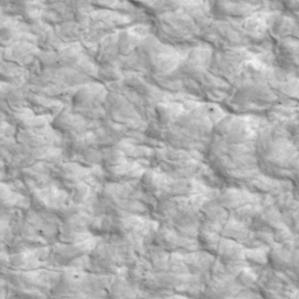
Label: non_frost